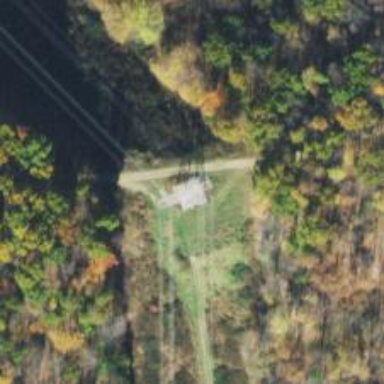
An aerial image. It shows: Lattice structure tower.